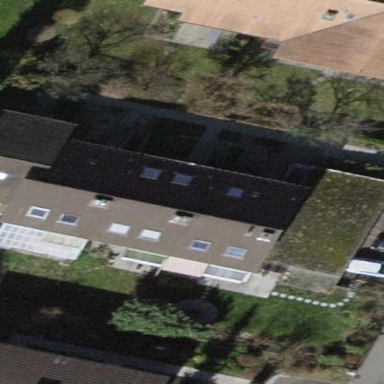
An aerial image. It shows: Terrace building.